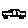
Label: car